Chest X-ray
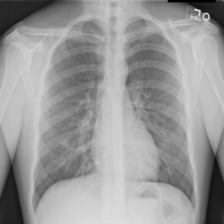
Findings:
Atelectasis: negative
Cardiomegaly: negative
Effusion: negative
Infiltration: negative
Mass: negative
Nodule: negative
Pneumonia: negative
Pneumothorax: negative
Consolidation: negative
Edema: negative
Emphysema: negative
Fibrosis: negative
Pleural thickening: negative
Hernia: negative